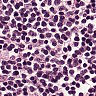
Metastatic tissue present: no